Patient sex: M
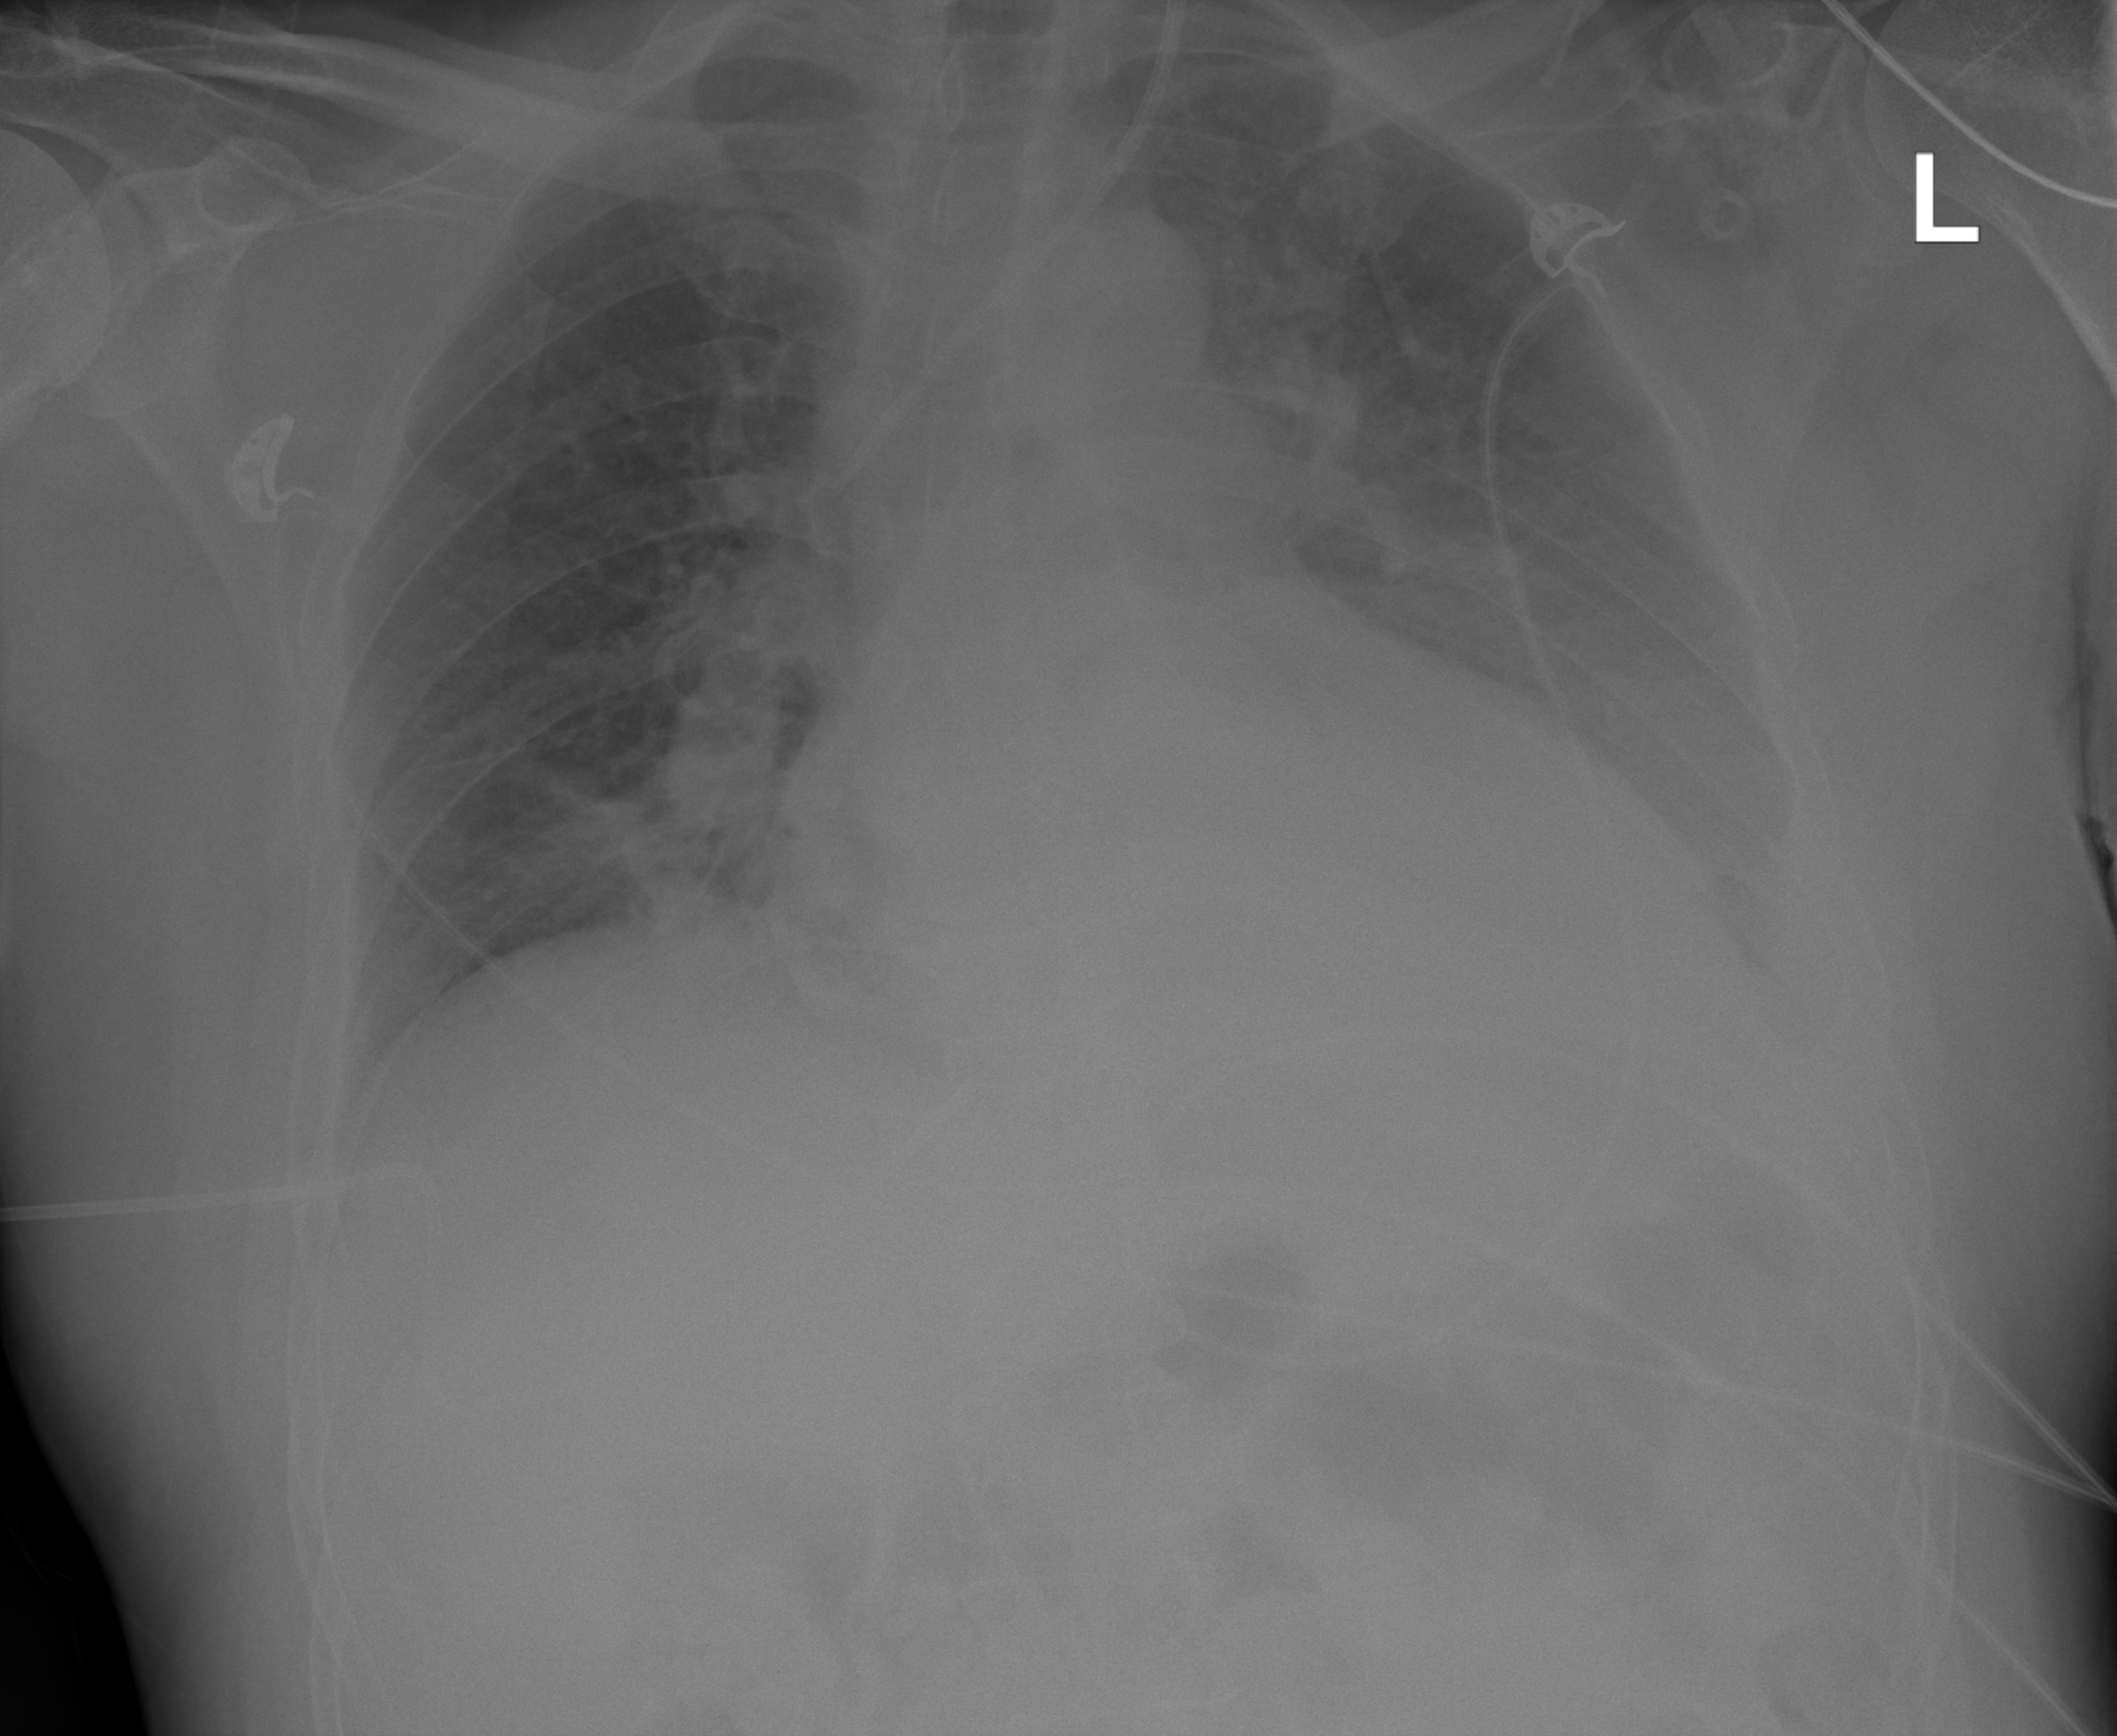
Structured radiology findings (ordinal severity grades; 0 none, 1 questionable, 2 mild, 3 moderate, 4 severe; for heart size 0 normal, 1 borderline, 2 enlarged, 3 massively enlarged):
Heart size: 2
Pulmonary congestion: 2
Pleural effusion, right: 0
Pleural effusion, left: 2
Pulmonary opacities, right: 0
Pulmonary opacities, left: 2
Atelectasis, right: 2
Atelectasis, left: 2